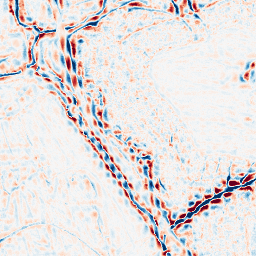
Category: wavelet
Decomposition family: wavelet_biorthogonal
Decomposition parameters: wavelet: bior3.5
level: 3
Upsampling method: cubic_catmull_rom
Upsampling parameters: scale: 4
Upsampling scale: 4